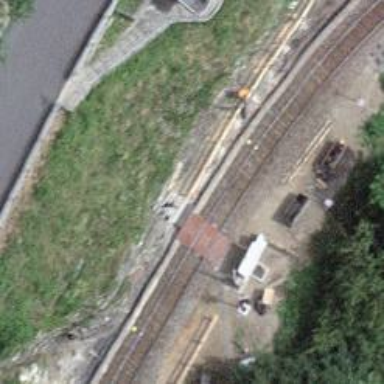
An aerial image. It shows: Narrow-gauge railway track electrified by contact line.